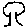
Label: tree